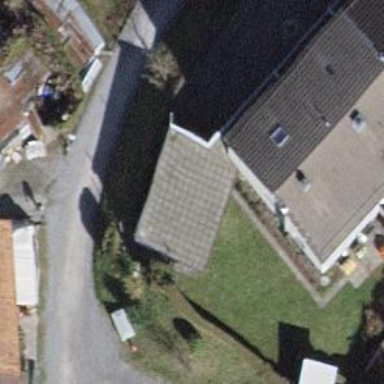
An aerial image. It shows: Garage building.